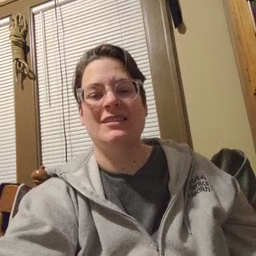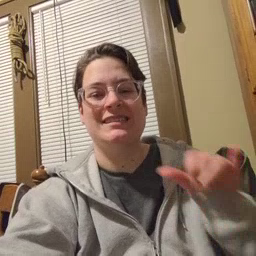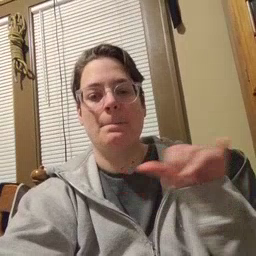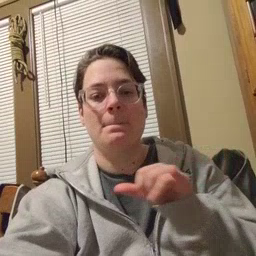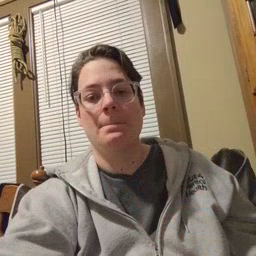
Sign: same